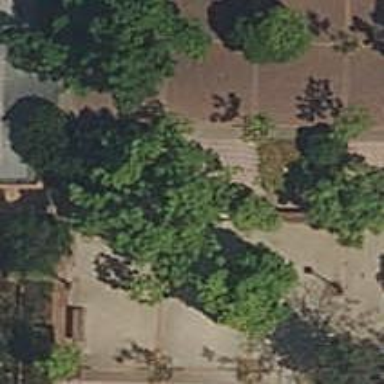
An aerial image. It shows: Set of steps made of paving stones.